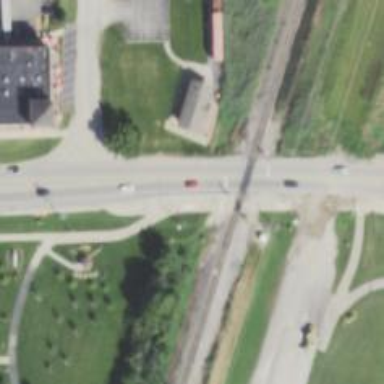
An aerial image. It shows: Crossing for the railway.